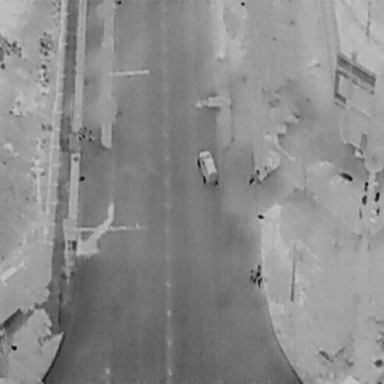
There are nine objects shown in the infrared image, including a Car, and eight People.